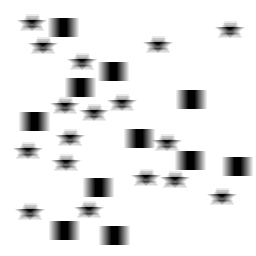
Squares: 11
Triangles: 0
Stars: 17
Total shapes: 28